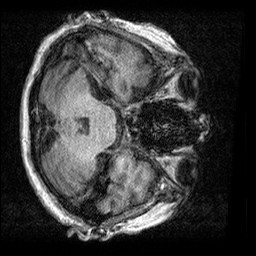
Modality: T1w
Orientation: axial
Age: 68
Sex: male
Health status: healthy
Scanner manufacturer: siemens
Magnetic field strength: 3 T
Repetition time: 2.3 s
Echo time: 0.00303 s